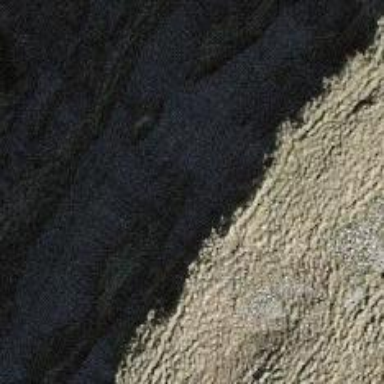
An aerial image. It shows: Natural cliff.